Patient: sex M, age 78
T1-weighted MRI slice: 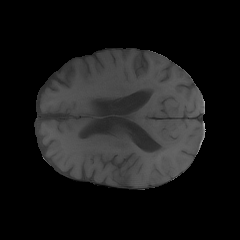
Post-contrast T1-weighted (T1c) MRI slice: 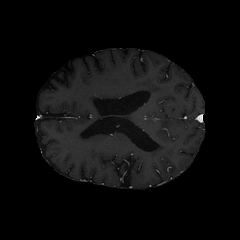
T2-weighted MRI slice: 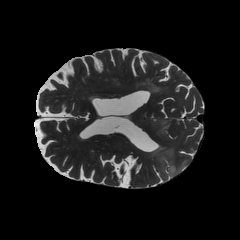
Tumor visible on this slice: yes
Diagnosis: Glioblastoma, IDH-wildtype
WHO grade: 4